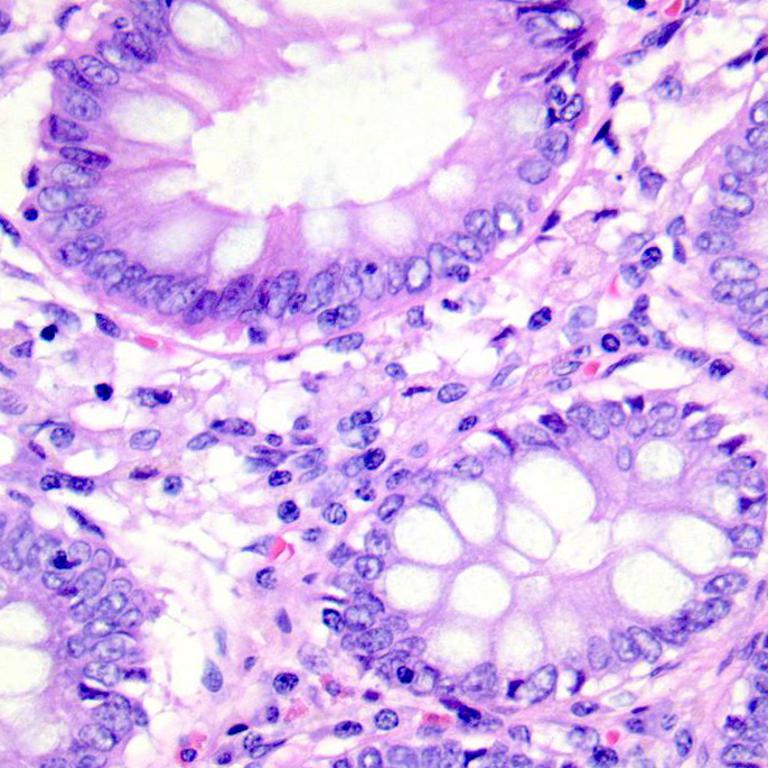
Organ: colon
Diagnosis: benign